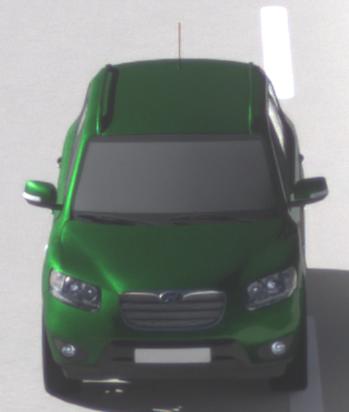
Make: Hyundai
Model: Santa Fe 2.4
Detailed model: Santa Fe (CM)
Model produced from: 2010/01
Model produced until: 2012/09
Doors: 5
Color: green
Road condition: dry road
Daytime: morning or afternoon
Contrast: high contrast